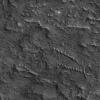
Atmospheric dust classification: not_dusty